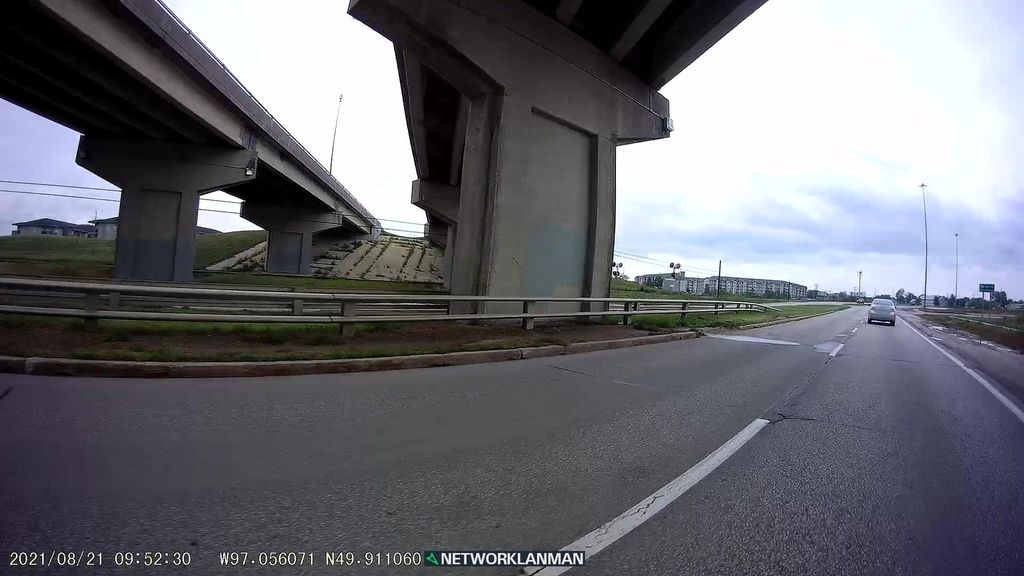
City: winnipeg